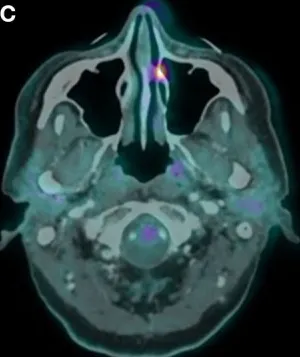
PET MIP. Fused PET/CT.
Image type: radiology (pet)